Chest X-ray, AP view. Patient: 76 years old, sex F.
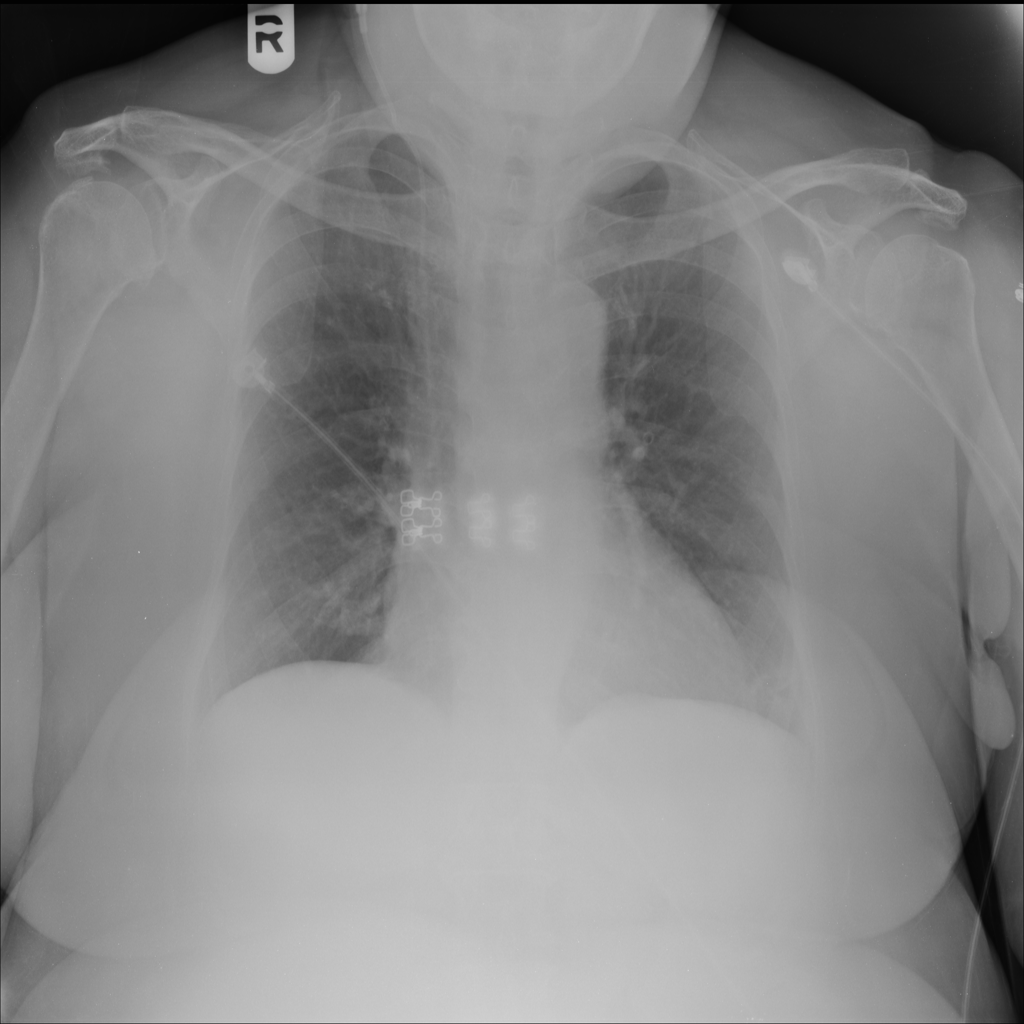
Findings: No Finding